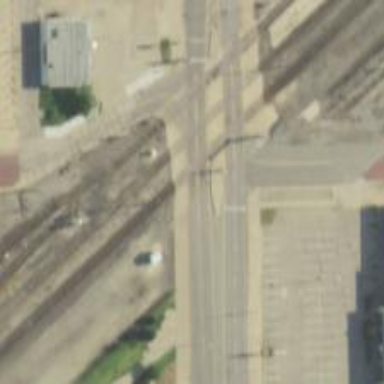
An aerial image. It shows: Railway crossing.